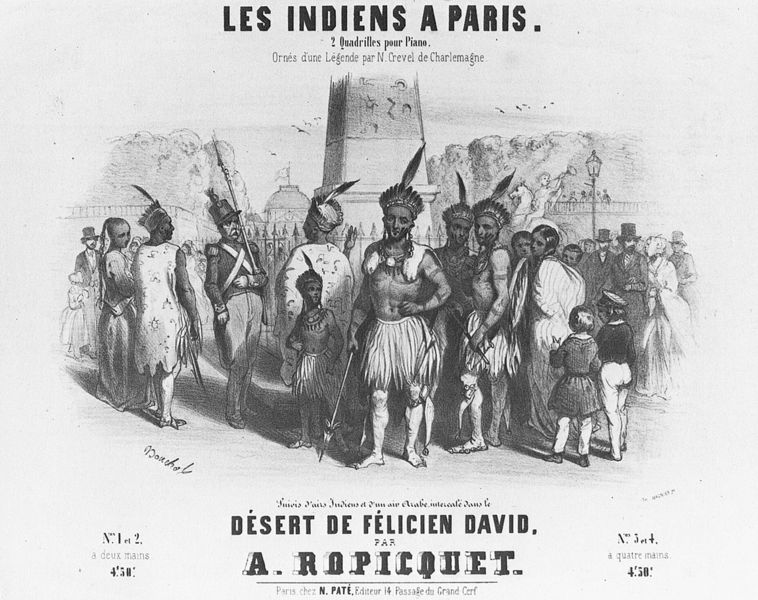
Titel: Les Indien à Paris. Werbung für Musik, komponiert zu ehren von Catlin Indianern
Institution: Washington, D.C., Smithsonian American Art Museum
Schlagwörter: gruppe, weiß, frauen, menschen, grau, hüte, laterne, männer, paris, schwarz, säule, zeichnung, park, zaun, federn, personen, kinder, schrift, röcke, schuhe, werbung, französisch, feathers, hat, lamp, men, people, red, soldier, soldiers, white, women, black, dresses, group, old, woman, buch, barfuß, druck, schwarz-weiß, radierung, stich, text, uniform, soldat, plakat, volk, zirkus, menschenmenge, bast, cover, titelbild, ausstellung, feather, gewehr, man, obelisk, building, girl, boy, child, suit, speer, federschmuck, drawing, david, kupferstich, black and white, kopfschmuck, fur, head dress, hats, birds, french, writing, flugblatt, monument, statue, sailor, children, fence, city, lantern, clothes, music, design, indianer, horse, desert, native american, guard, anzeige, indian, poster, spears, trumpet, eingeborene, les, lampe, officer, indigene, gun, indians, jewelry, rifle, bastrock, a, sheet music, weapons, piano, lanp, vintage, natives, two hands, poc, indiens, monumet, felicien, piquet, a. ropiquet, ropiquet, felicien david, charlemagne, feahters, black people, chldren, duet, four hands, ropicquet, chatelet, indijanec